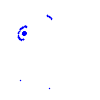
Particle: electron